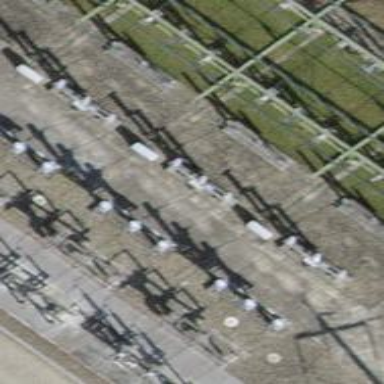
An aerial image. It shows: Power line with 3 cables. It is situated in bay.